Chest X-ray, PA view. Patient: 60 years old, sex F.
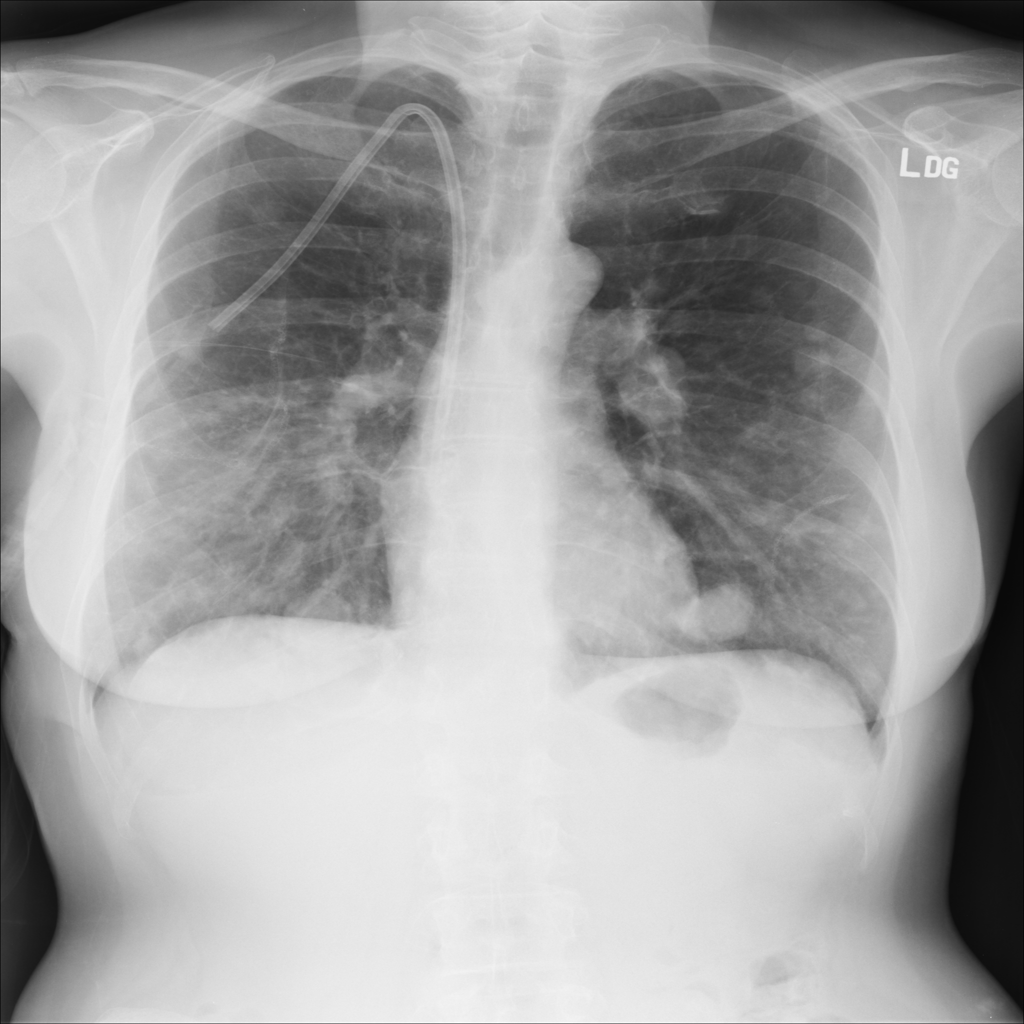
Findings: Mass